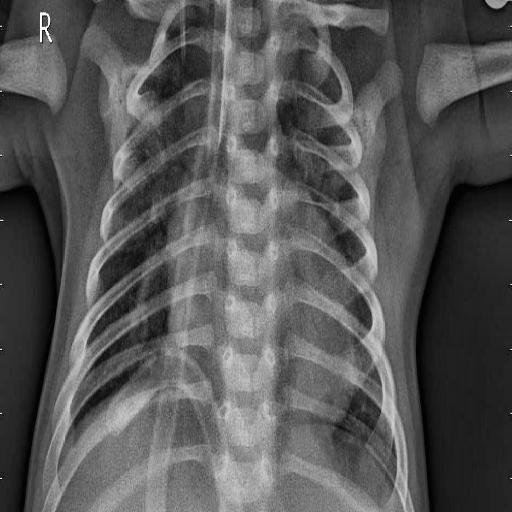
Finding: PNEUMONIA